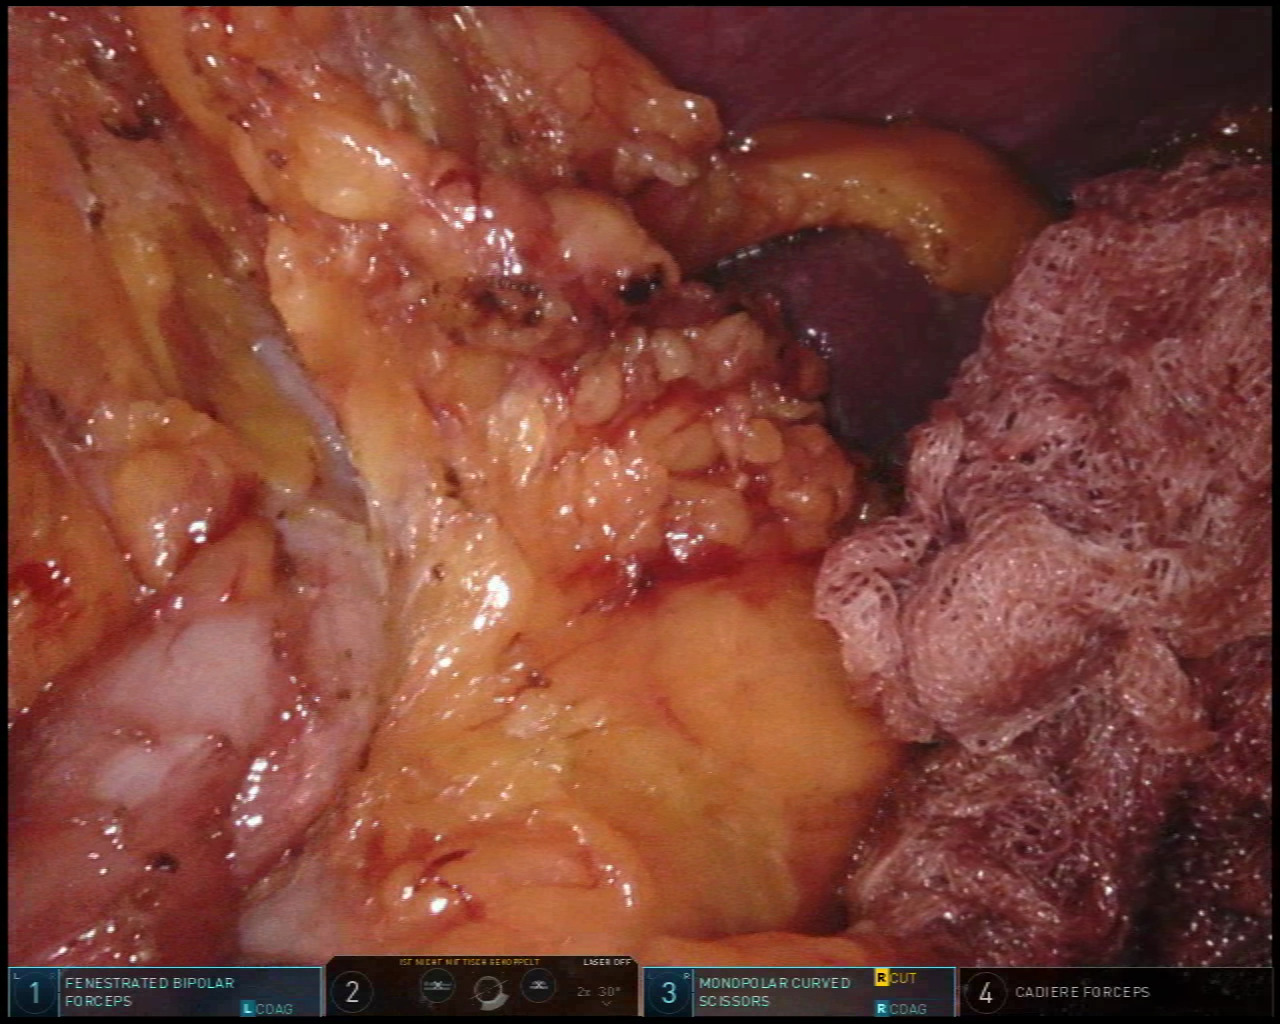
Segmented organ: stomach
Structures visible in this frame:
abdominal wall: yes
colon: no
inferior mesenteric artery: no
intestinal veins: no
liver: no
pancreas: no
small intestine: no
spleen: yes
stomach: yes
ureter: no
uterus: no
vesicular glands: no